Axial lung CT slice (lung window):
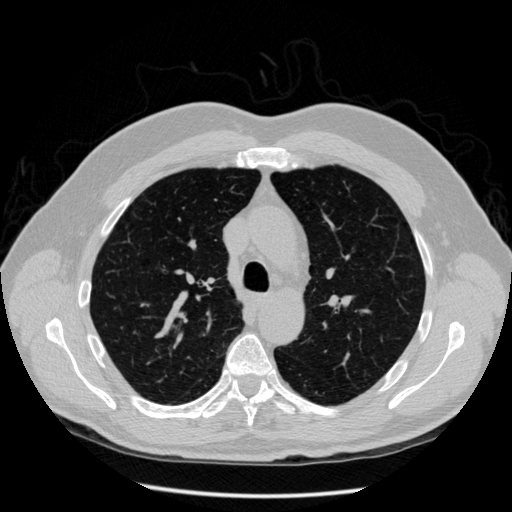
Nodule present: no